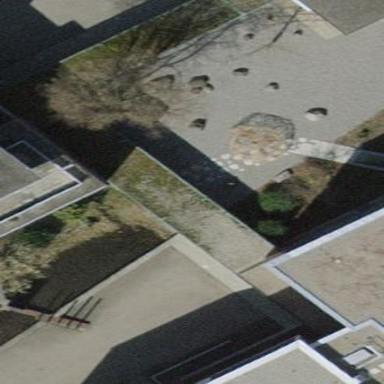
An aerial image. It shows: View of roof of building.